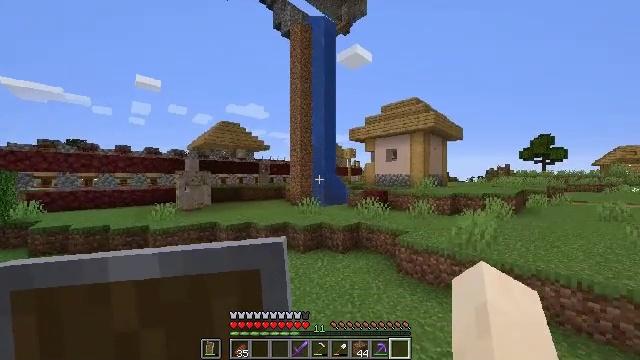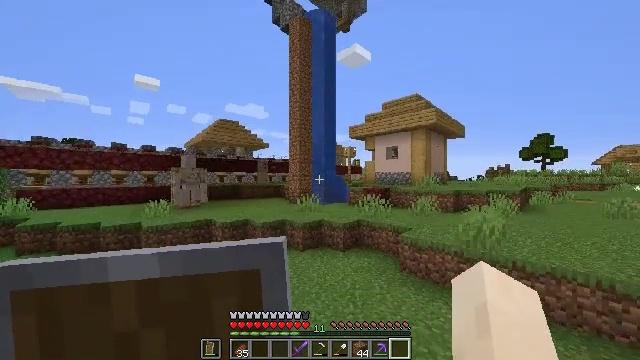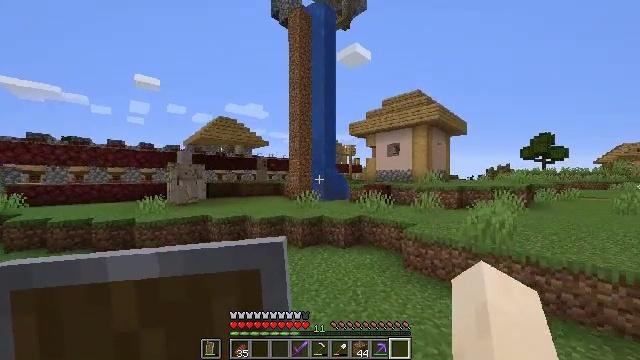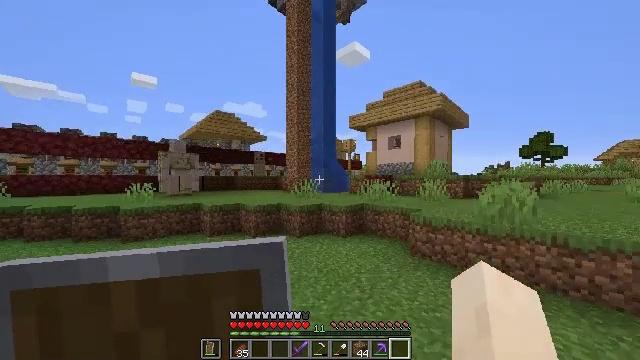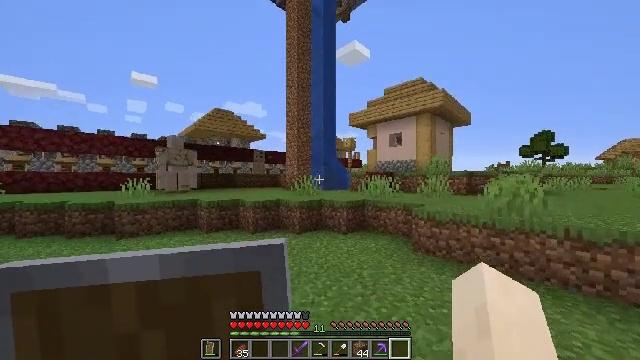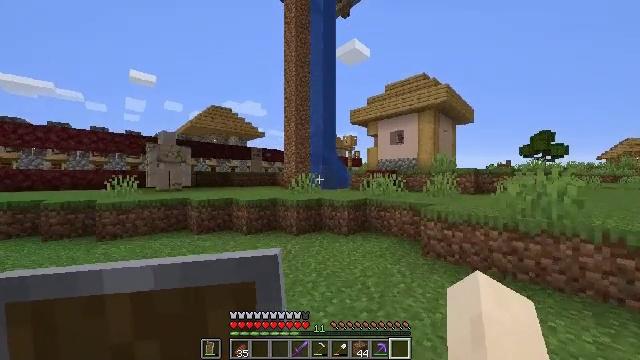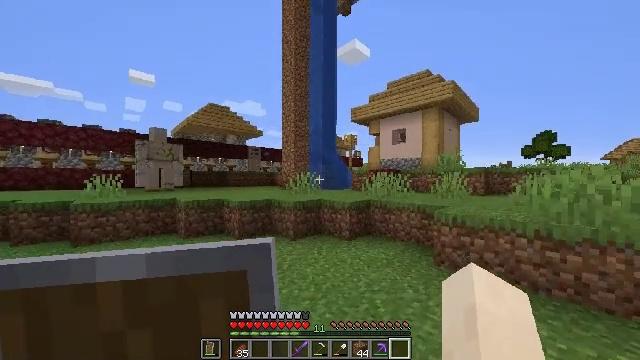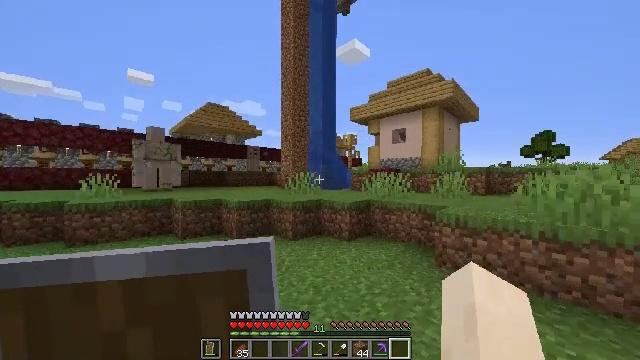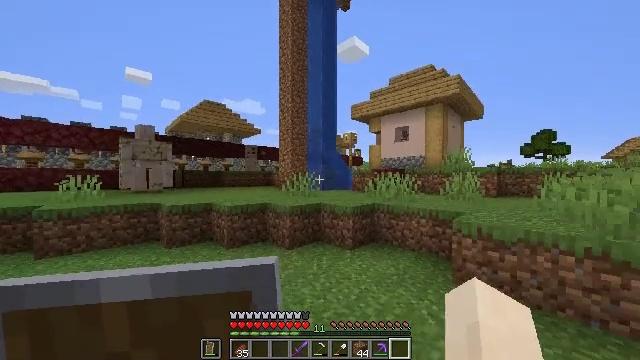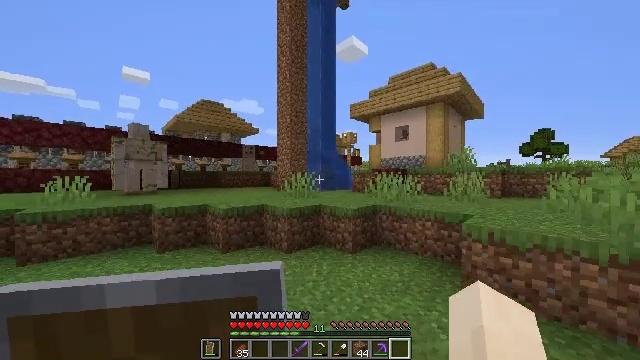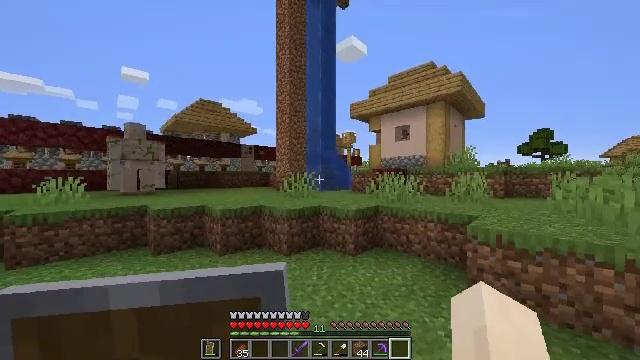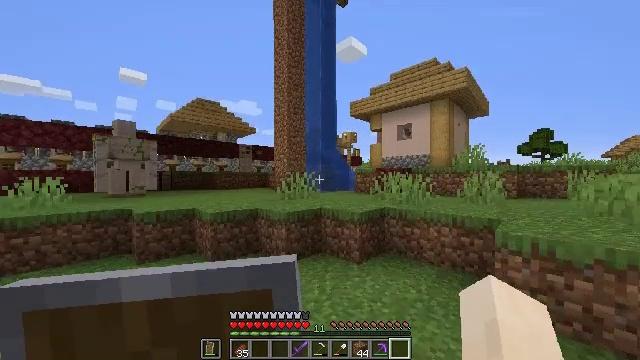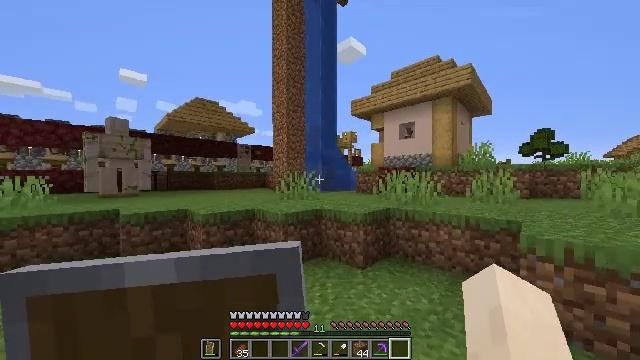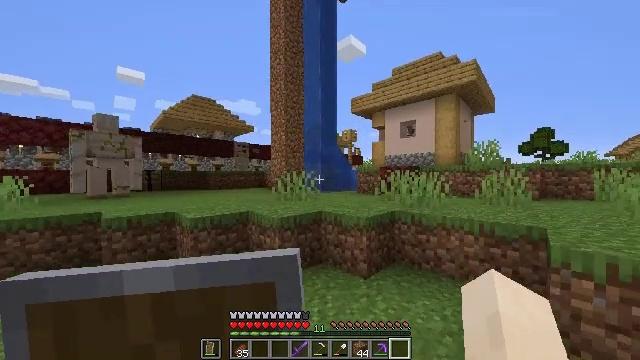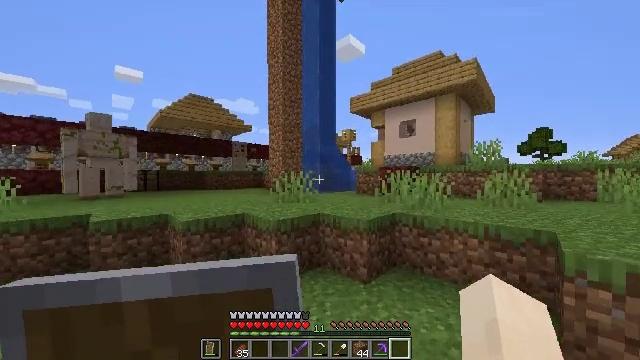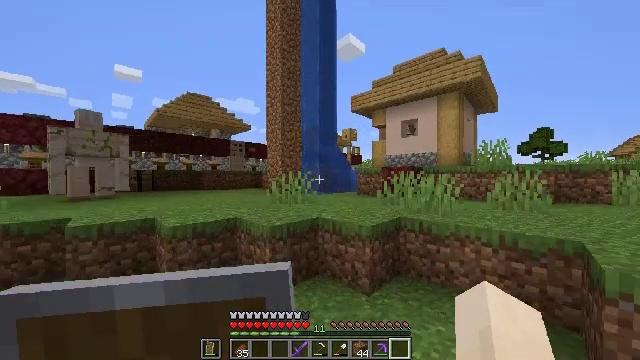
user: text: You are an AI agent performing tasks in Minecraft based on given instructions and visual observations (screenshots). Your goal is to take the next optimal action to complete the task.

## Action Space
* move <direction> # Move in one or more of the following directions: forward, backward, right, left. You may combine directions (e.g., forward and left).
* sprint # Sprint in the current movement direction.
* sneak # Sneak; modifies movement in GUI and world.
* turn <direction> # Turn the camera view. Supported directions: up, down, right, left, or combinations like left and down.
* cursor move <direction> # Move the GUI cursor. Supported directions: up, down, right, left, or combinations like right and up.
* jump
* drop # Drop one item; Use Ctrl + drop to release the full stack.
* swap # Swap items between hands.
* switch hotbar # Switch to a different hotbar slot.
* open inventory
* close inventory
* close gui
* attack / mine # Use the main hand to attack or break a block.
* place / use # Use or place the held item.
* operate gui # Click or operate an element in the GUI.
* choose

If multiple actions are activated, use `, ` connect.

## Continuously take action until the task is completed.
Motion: motion action
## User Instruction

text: Obtain a hopper using iron and a chest.
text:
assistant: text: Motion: move forward, jump
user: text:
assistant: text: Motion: move forward, jump
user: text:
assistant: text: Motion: move forward, jump
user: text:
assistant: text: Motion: move forward
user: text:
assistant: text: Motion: move forward
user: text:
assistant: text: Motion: move forward
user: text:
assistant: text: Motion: move forward
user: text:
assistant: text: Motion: move forward
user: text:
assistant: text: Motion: move forward
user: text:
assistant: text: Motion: move forward
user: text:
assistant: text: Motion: move forward
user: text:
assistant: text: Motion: move forward
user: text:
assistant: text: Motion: move forward
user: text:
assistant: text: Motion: move forward
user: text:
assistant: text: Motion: move forward
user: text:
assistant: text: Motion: move forward
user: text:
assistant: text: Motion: move forward
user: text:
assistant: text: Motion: move forward
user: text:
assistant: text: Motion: move forward
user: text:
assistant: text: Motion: move forward
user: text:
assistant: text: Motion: move forward
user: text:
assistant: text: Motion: move forward, jump
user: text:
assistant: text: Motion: move forward, jump
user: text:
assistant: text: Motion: move forward, jump
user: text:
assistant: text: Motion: move forward, jump
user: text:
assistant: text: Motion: move forward, jump
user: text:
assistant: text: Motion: move forward
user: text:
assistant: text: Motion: move forward
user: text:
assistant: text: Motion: move forward
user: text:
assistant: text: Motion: move forward